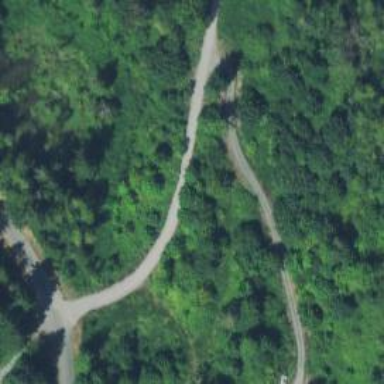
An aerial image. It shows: Service road.